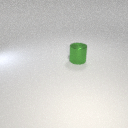
large green metal cylinder